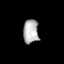
Tissue: lung
Cell type: Endothelial cells
Senescence score: 0.5427
Nuclear area (px): 356
Mean DAPI intensity: 180.132